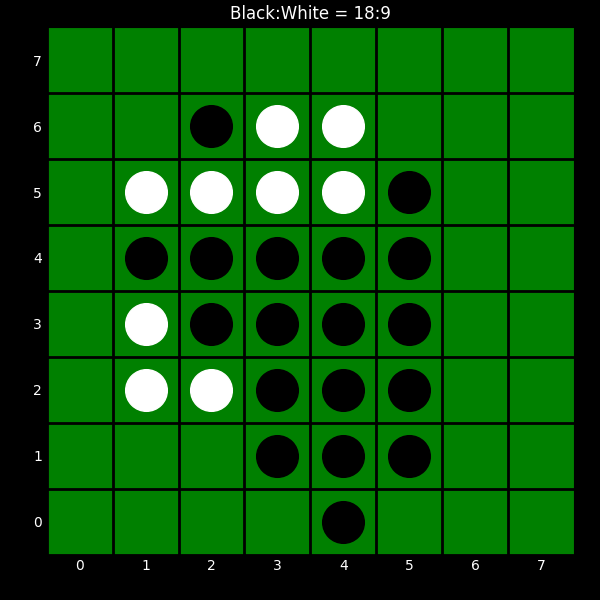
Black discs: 18
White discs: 9